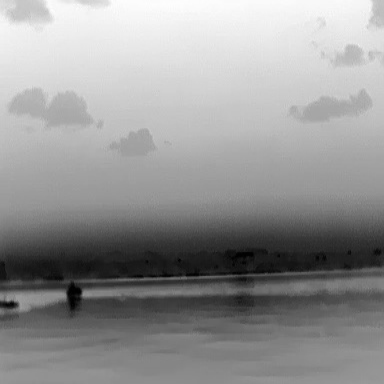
There is a warship in the infrared image.